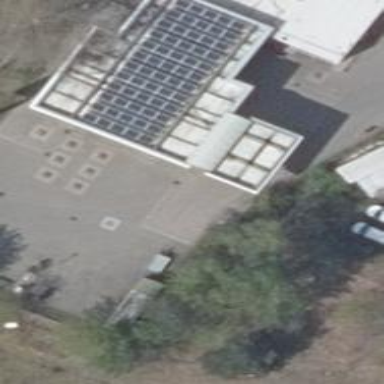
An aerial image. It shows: View of roof of building.